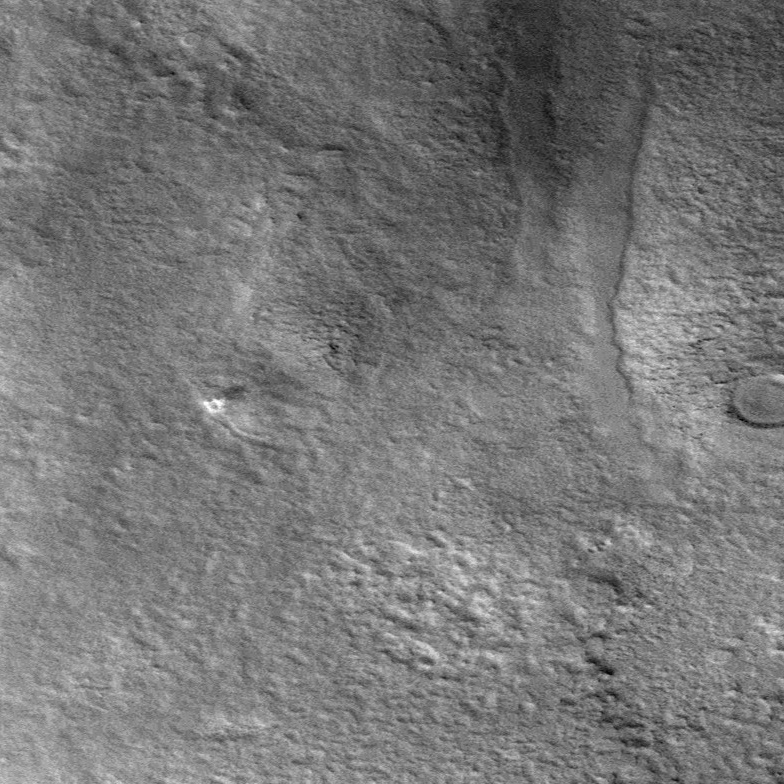
Label: dustdevil